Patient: sex M, age 76
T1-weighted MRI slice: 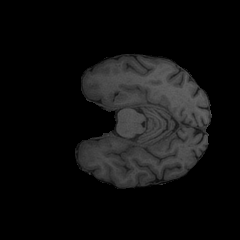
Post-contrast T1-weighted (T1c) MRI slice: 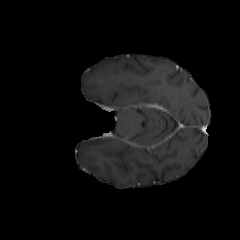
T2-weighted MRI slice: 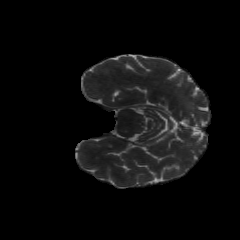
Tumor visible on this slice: no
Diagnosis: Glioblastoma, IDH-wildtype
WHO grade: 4